Question: I've cretaed a TVF which returns a table with parent-records from a recursive CTE <URL>.
That works excellent and the result is available directly. Now i wanted to get the child-records(they have the same FK as the current record's PK).
The problem is that it takes 1:10 minutes to get 22 child-records for a given id.
This is the ITVF:
'''
CREATE FUNCTION [dbo].[_nextClaimsByIdData] (
@idData INT
)
RETURNS TABLE AS
RETURN(
WITH NextClaims
AS(
SELECT 1 AS relationLevel, child.*
FROM tabData child
WHERE child.fiData = @idData
UNION ALL
SELECT relationLevel+1, parent.*
FROM NextClaims nextOne
INNER JOIN tabData parent ON parent.fiData = nextOne.idData
)
SELECT TOP 100 PERCENT * FROM NextClaims order by relationLevel
)
'''
This is the relationship:

And the following the (correct) result for an exemplary query:
'''
select relationLevel,idData,fiData from dbo._nextClaimsByIdData(30755592);
rl idData fiData
1 30073279 30755592
2 30765260 30073279
3 31942491 30765260
4 30895945 31942491
5 48045119 30895945
6 48342321 48045119
7 48342320 48342321
8 48308966 48342320
9 48308965 48308966
10 47044261 48308965
11 47044260 47044261
12 47253273 47044260
13 47253272 47253273
14 47279292 47253272
15 47279293 47279292
15 47494589 47279292
16 47494588 47494589
17 46051999 47494588
18 46373053 46051999
19 46083426 46373053
20 46099567 46083426
21 46600314 46099567
22 46595167 46600314
'''
It it possible that the cause for the performace lost is that in my first TVF(linked above) i'm looking for primary keys and in this TVF i am searching for (self referencing) foreign keys? If yes, how can i optimize my table-schema to accelerate the query?
---
: I've found out that the cause for this performance issue was that there was no Index on fiData(the foreignkey-column on the table's primary key). After creating and reorganizing, the result came immediately.
Thank you.
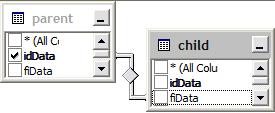
Answer: As stated Index on fiData columns solved performance issue